Question: I am trying to draw a texture in OpenGL ES 2.0 using GL_POINTS by applying a stencil buffer. The stencil buffer should come from a texture. I am rendering the results to another texture and then presenting the texture to screen. Here is my code for rendering to texture:
'''
//Initialize buffers, initialize texture, bind frameBuffer
.....
glClearStencil(0);
glClear (GL_STENCIL_BUFFER_BIT);
glColorMask( GL_FALSE, GL_FALSE, GL_FALSE, GL_FALSE );
glEnable(GL_STENCIL_TEST);
glStencilFunc(GL_ALWAYS, 1, 1);
glStencilOp(GL_KEEP, GL_KEEP, GL_REPLACE);
glBindTexture(GL_TEXTURE_2D, stencil);
glUseProgram(program[PROGRAM_POINT].id);
glDrawArrays(GL_POINTS, 0, (int)vertexCount);
glColorMask(GL_TRUE, GL_TRUE, GL_TRUE, GL_TRUE);
glStencilFunc(GL_NEVER, 0, 1);
glStencilOp(GL_REPLACE, GL_KEEP, GL_KEEP);
glBindTexture(GL_TEXTURE_2D, texture);
glUseProgram(program[PROGRAM_POINT].id);
glDrawArrays(GL_POINTS, 0, (int)vertexCount);
glDisable(GL_STENCIL_TEST);
....
//Render texture to screen
'''
The result I am getting is just my texture being drawn without any masking applied from the stencil. I had a few questions regarding this issue:
1. Is is possible to use a stencil buffer with GL_POINTS?
2. Is is possible to use a stencil buffer when rendering to a texture?
3. Does the stencil texture have to have any special properties (solid colour, internal format...etc)?
4. Are there any apparent mistakes with my code?
This is the result I am looking for:

UPDATE:
My problem, as pointed out by the selected answer, was primarily that I did not attach the stencil to the stencil attachment of the FBO:
'''
glFramebufferRenderbuffer(GL_FRAMEBUFFER, GL_STENCIL_ATTACHMENT,
GL_RENDERBUFFER, stencilBufferId);
'''
I did not know that it was required when rendering to a texture. Secondly I was not using the proper stencil test.
'''
glStencilFunc(GL_EQUAL, 1, 1);
glStencilOp(GL_KEEP, GL_KEEP, GL_KEEP);
'''
Did the job.
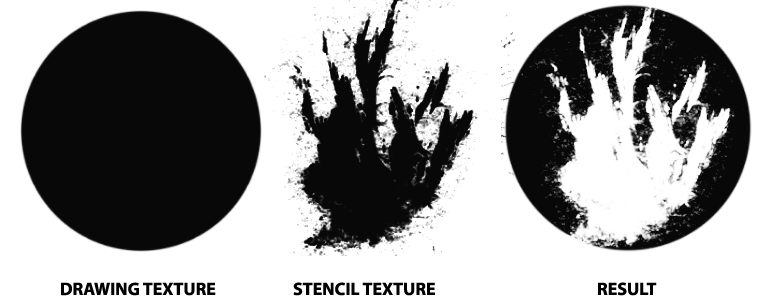
Answer: Addressing your questions in order:
>
1. Is is possible to use a stencil buffer with GL_POINTS?
Yes. The stencil test is applied to all fragments, no matter of the primitive type rendered. The only case where you write to the framebuffer without applying the stencil test is with 'glClear()'.
>
1. Is is possible to use a stencil buffer when rendering to a texture?
Yes. However, when you render to a texture using an FBO, the stencil buffer of your default framebuffer will be used. You have to create a stencil renderbuffer, and attach it to the stencil attachment of the FBO:
'''
GLuint stencilBufferId = 0;
glGenRenderbuffers(1, &stencilBufferId);
glBindRenderbuffer(GL_RENDERBUFFER, stencilBufferId);
glRenderbufferStorage(GL_RENDERBUFFER, GL_STENCIL_INDEX8, width, height);
glFramebufferRenderbuffer(GL_FRAMEBUFFER, GL_STENCIL_ATTACHMENT,
GL_RENDERBUFFER, stencilBufferId);
'''
>
1. Does the stencil texture have to have any special properties (solid colour, internal format...etc)?
OpenGL ES 2.0 does not have stencil textures. You have to use a renderbuffer as the stencil attachment, as shown in the code fragment above. 'GL_STENCIL_INDEX8' is the only format supported for renderbuffers that can be used as stencil attachment. ES 3.0 supports depth/stencil textures.
>
1. Are there any apparent mistakes with my code?
Maybe. One thing that looks slightly odd is that you never really apply a stencil test in the code that is shown. While you do enable the stencil test, you only use 'GL_ALWAYS' and 'GL_NEVER' for the stencil function. As the names suggest, these functions either always or never pass the stencil test. So you don't let fragments pass/fail depending on the stencil value. I would have expected something like this before the second draw call:
'''
glStencilFunc(GL_EQUAL, 1, 1);
glStencilOp(GL_KEEP, GL_KEEP, GL_KEEP);
'''
This would only render the fragments where the current stencil buffer value is 1, which corresponds to the fragments you rendered with the previous draw call.